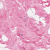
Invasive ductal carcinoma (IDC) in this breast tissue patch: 0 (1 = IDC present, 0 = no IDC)